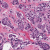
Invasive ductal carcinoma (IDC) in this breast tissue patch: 1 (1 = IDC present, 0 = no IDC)